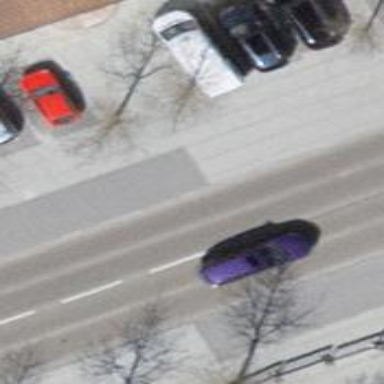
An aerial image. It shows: Primary highway with asphalt surface. There are sidewalks on both sides of the road.